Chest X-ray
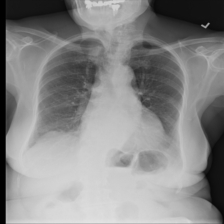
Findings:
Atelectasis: negative
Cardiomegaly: positive
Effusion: negative
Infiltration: negative
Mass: negative
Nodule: negative
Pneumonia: negative
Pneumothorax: negative
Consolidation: negative
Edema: negative
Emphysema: negative
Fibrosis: negative
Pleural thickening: negative
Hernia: negative